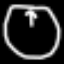
Label: clock